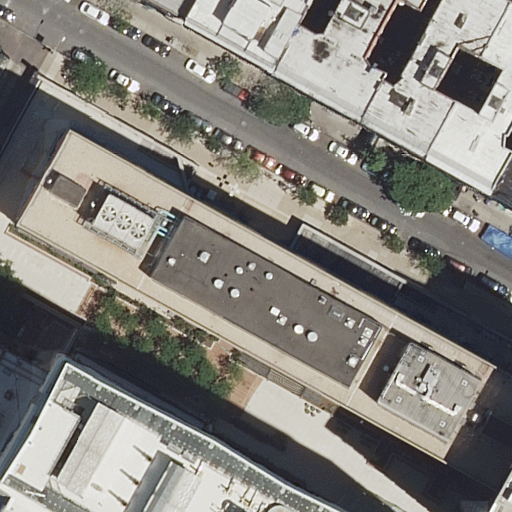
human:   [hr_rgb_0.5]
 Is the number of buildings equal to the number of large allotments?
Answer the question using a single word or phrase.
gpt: no

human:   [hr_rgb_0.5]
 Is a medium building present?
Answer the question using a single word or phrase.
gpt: yes

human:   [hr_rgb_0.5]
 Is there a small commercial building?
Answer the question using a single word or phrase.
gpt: no

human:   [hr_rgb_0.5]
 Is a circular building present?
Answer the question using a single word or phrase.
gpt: no

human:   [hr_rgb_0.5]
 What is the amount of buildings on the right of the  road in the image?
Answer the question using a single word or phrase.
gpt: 4

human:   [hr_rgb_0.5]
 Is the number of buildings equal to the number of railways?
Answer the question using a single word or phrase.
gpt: no

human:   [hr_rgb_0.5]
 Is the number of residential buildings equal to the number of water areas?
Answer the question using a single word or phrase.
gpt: no

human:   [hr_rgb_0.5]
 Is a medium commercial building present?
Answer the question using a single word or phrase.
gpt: no

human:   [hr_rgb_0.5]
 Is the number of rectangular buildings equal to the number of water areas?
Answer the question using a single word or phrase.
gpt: no

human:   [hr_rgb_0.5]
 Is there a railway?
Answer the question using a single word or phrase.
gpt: no

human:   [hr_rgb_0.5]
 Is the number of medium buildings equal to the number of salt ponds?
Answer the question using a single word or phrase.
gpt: no

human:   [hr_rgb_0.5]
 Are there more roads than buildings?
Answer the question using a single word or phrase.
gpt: no

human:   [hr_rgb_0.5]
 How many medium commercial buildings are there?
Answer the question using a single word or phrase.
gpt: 0

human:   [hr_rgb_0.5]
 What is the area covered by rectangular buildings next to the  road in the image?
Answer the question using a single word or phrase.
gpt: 264m2

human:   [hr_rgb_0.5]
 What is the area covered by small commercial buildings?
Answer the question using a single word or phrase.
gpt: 0m2

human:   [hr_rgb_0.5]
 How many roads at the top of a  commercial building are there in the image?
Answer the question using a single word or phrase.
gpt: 0

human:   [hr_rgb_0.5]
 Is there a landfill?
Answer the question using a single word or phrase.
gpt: no

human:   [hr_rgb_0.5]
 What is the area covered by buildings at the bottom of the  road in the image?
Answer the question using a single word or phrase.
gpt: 1555m2

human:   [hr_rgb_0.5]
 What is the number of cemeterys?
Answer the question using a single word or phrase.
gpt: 0

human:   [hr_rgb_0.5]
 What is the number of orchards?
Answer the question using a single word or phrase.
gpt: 0

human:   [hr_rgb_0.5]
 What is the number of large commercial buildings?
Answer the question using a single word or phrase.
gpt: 0

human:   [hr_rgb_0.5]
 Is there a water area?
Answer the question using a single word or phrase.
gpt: no

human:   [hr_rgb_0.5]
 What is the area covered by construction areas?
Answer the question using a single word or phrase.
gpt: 0m2

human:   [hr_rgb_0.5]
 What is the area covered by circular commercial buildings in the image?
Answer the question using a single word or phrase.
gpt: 0m2

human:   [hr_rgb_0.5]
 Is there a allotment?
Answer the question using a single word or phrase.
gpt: no

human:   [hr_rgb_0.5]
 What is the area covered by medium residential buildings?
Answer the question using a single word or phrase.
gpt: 1279m2

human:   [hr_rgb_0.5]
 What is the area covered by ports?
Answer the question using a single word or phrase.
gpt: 0m2

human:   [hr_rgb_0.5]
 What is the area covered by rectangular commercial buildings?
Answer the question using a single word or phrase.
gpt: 0m2

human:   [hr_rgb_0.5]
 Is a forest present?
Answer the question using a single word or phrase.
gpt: no

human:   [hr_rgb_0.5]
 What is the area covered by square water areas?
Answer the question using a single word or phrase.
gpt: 0m2

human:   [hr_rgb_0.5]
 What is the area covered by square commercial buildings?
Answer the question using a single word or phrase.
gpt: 0m2

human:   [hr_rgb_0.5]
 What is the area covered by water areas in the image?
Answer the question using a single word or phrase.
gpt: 0m2

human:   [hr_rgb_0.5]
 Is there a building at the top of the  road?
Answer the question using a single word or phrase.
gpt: yes

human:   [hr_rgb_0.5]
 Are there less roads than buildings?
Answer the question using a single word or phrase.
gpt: yes

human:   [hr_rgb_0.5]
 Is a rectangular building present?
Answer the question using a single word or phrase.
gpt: yes

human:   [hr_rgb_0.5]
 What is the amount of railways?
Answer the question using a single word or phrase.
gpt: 0